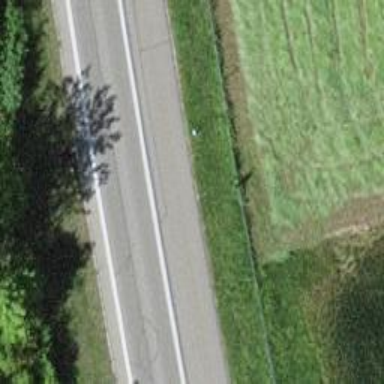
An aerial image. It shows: Asphalt motorway link.